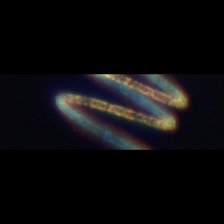
Taxon: Lauderia_Hemiaulus
Group: Diatoms